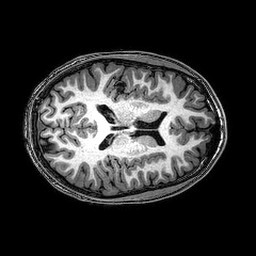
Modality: T1w
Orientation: axial
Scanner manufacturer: philips
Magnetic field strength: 3 T
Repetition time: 0.008176 s
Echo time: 0.00375 s